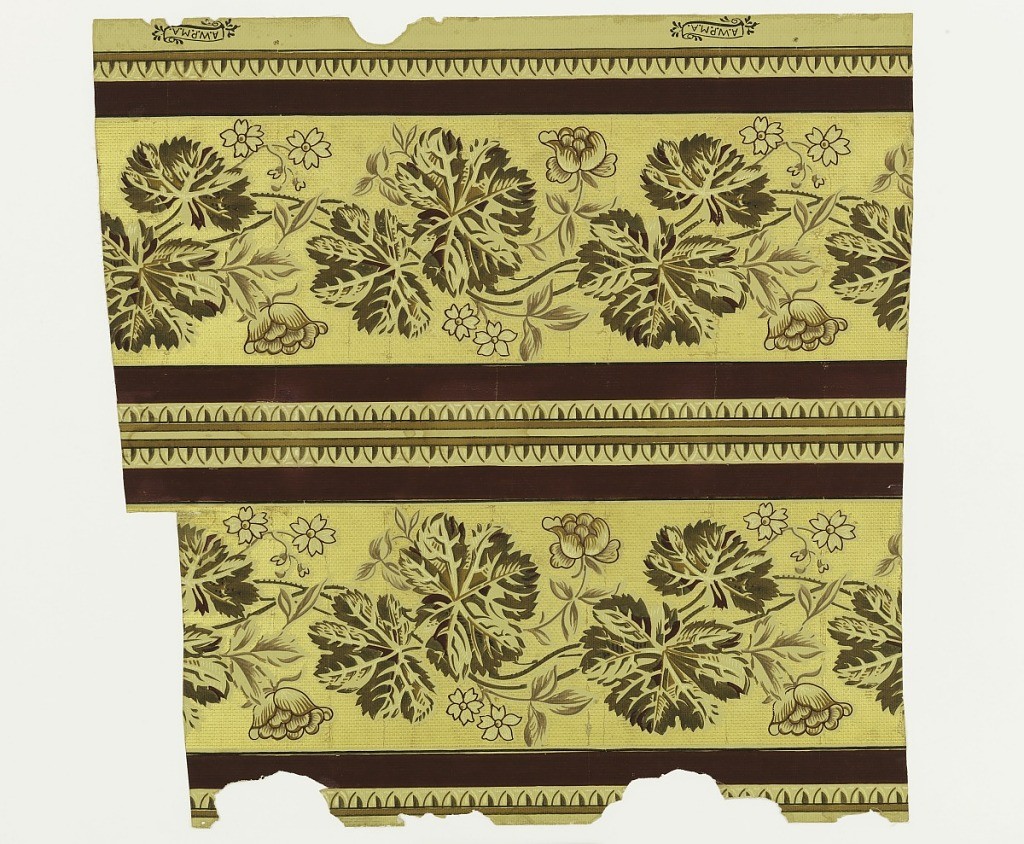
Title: Border
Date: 1860–80
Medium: Machine-printed
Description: Two borders, printed side by side. Beige, maroon and brown vine and maroon outlined flowers on gauffre gold ground. Banded with maroon stripe and tongue stripe.